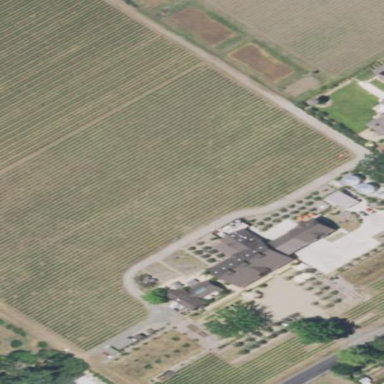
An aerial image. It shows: Vineyard with grape crops.